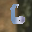
Label: 6